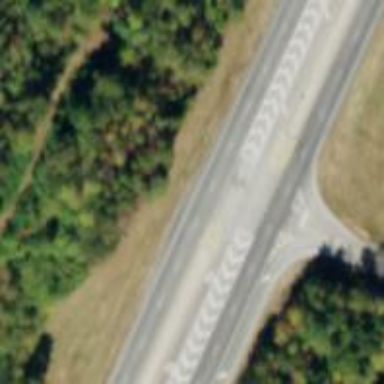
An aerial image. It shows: Trunk highway.